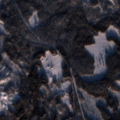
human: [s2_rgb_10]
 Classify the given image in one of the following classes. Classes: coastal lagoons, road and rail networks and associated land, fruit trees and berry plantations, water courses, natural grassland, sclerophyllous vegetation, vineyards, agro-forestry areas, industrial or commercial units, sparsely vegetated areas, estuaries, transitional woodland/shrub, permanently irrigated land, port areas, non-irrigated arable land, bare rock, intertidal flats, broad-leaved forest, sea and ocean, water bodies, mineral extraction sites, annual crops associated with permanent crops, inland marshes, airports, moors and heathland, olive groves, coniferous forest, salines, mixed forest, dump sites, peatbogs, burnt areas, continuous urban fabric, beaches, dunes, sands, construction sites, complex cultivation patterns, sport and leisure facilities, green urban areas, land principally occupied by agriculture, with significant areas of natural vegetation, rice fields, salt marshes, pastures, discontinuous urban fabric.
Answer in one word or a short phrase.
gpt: coniferous forest, mixed forest, transitional woodland/shrub